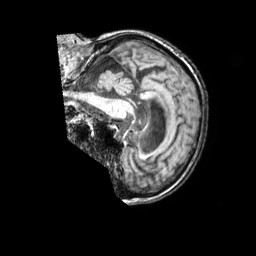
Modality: T1w
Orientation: sagittal
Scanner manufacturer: philips
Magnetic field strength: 3 T
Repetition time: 0.00989 s
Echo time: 0.004603 s